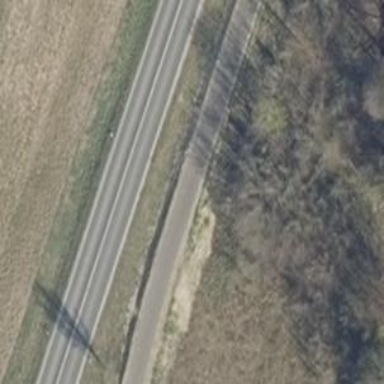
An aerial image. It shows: Secondary road with asphalt surface.